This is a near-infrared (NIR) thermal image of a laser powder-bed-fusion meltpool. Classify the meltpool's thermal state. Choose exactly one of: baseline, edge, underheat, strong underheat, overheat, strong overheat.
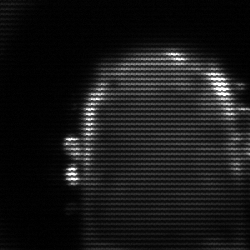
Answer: baseline